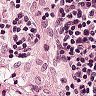
Metastatic tissue present: no